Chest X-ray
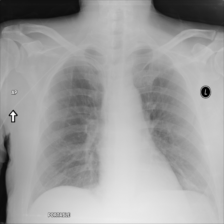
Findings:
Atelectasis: positive
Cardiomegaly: negative
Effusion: negative
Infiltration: negative
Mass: negative
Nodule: negative
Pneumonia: negative
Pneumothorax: negative
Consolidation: negative
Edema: negative
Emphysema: negative
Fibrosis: negative
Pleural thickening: negative
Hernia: negative